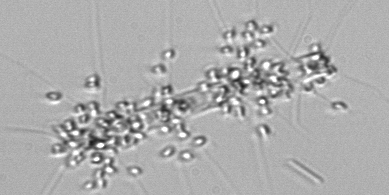
Label: Chaetoceros_didymus_TAG_external_flagellate